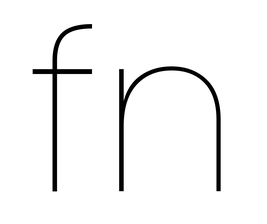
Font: Poppins-Thin